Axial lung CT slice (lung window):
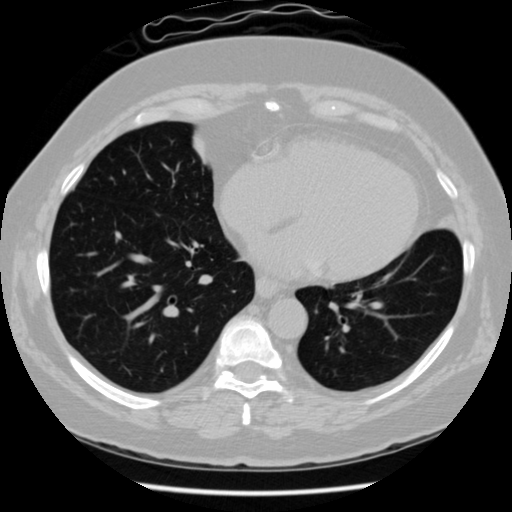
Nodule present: no